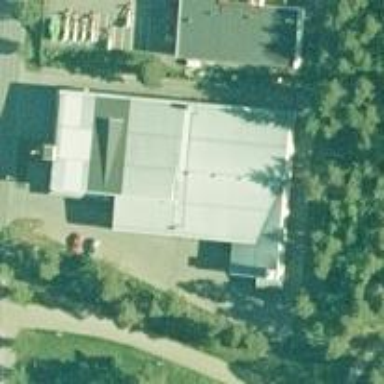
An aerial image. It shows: Fitness centre on leisure land.